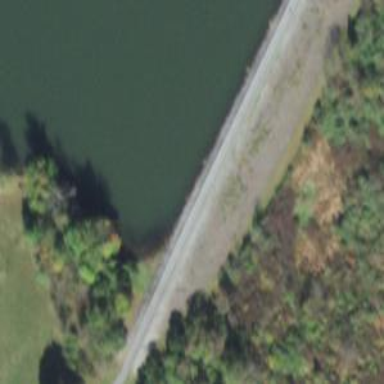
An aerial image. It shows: Dam along waterway.